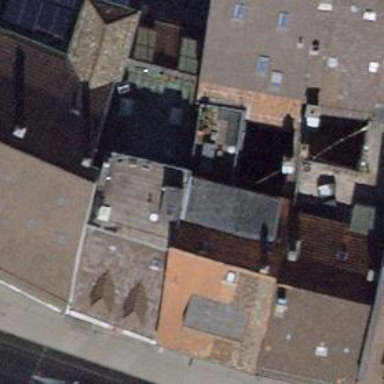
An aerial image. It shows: Restaurant.